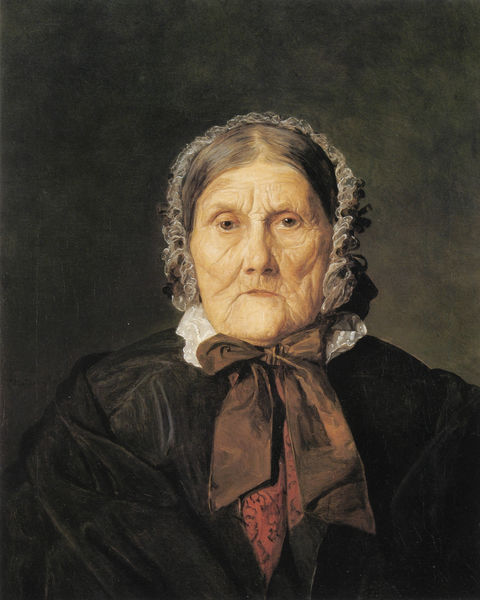
Titel: Bildnis der Frau Josefa Ernst, der Mutter des Dombaumeisters Leopold Ernst
Künstler: Ferdinand Georg Waldmüller
Standort: Wien
Institution: Sammlung Leopold
Schlagwörter: dunkel, gemälde, haut, kopf, schatten, umhang, weiß, braun, frankreich, frau, frisur, grau, haar, hell, hintergrund, holz, kleid, licht, mund, nase, schwarz, stirn, blick, dame, rot, schal, tuch, haube, muster, ornament, schleife, alt, jacke, alte, augen, band, bluse, falten, gesicht, inkarnat, knoten, kragen, mensch, samt, spitze, ärmel, bildnis, blicken, hals, portrait, porträt, schauen, öl, bestickt, dunkelheit, gewand, haare, mantel, realismus, reich, stickerei, stoff, stoffe, mutter, brustbild, en face, frontal, kinn, kontrast, lippen, mittelscheitel, scheitel, seide, erdig, kopfbedeckung, wangen, naturalismus, bäuerin, furchen, violett, falte, witwe, kopftuch, ernst, streng, glanz, halstuch, dunkelrot, faltig, starr, streifen, glänzen, überwurf, faltenwurf, edel, rüschen, leuchten, satin, fleisch, schimmer, alter, greis, erdfarben, leinwand, häubchen, damast, mürrisch, tracht, musterung, gebiss, zähne, runzeln, chwarz, gebunden, anglais, schattig, flämisch, whistler, greisin, femme, bänder, alte frau, oma, verdeckt, bordeaux, weise, ingres, scheinen, kapuze, großmutter, achsial, geißin, gesichtsfalten, golderner schnitt, grisgrämig, halstuchs, patrizierin, scha, verlebt, vieillard, schattenm, geischt, graue haare, gewandt, hasltuch, rotes halstuch, hare, schillernd, zahnlos, vieillesse, erfahren, rote schleife, dunkelblond, frau porträt, flrua, ohne zähne, enst, alters falten